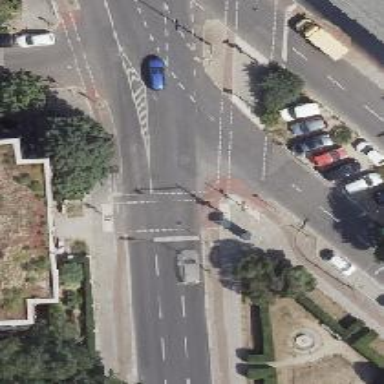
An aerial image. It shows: Asphalt footway with marked crossing equipped with traffic signals.